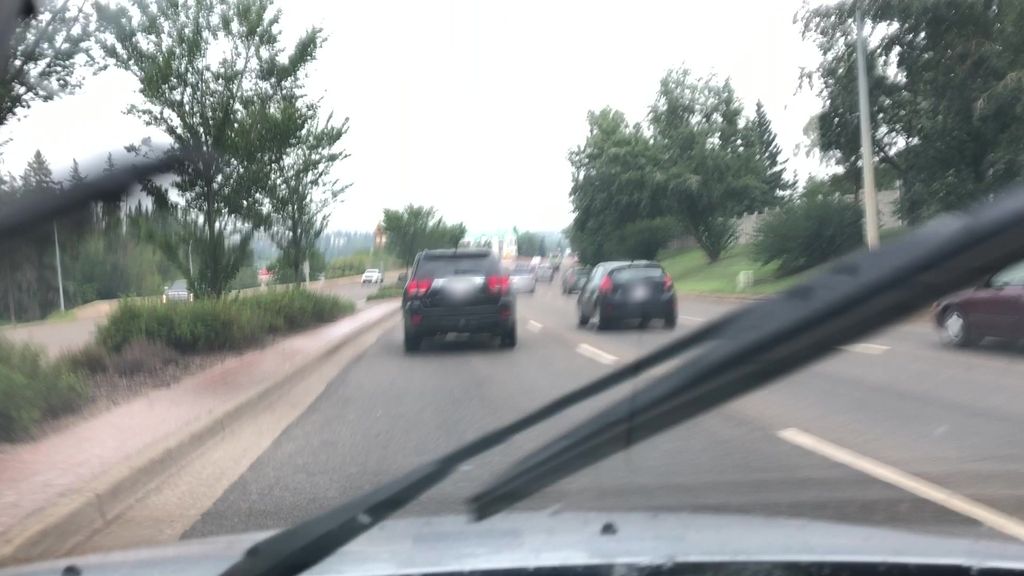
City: edmonton